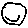
Label: smiley face